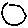
Label: moon